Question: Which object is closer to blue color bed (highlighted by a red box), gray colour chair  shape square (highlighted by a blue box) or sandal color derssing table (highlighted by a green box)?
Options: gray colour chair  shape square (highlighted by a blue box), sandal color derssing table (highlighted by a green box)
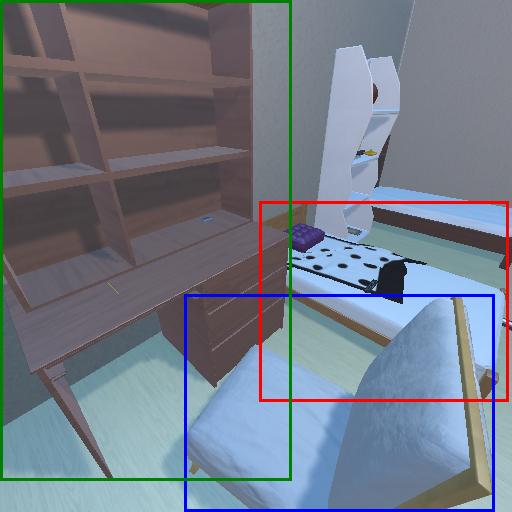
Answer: gray colour chair  shape square (highlighted by a blue box)